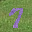
Label: 7